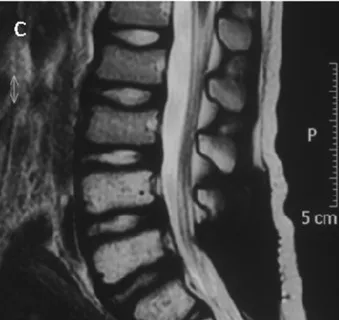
The sagittal T2-weighted image of the lumbar spine MR.
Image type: radiology (mri)